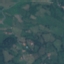
Land use / land cover: Pasture